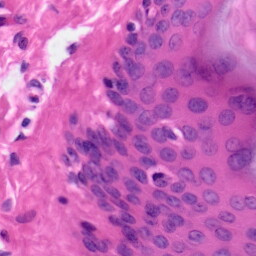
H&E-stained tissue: Skin